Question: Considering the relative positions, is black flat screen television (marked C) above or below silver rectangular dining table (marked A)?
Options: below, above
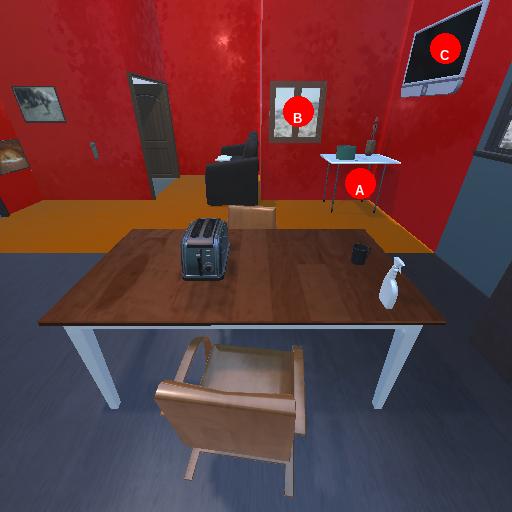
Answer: below